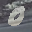
Label: 0